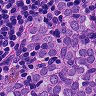
Metastatic tissue present: yes